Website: macys
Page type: billing-address
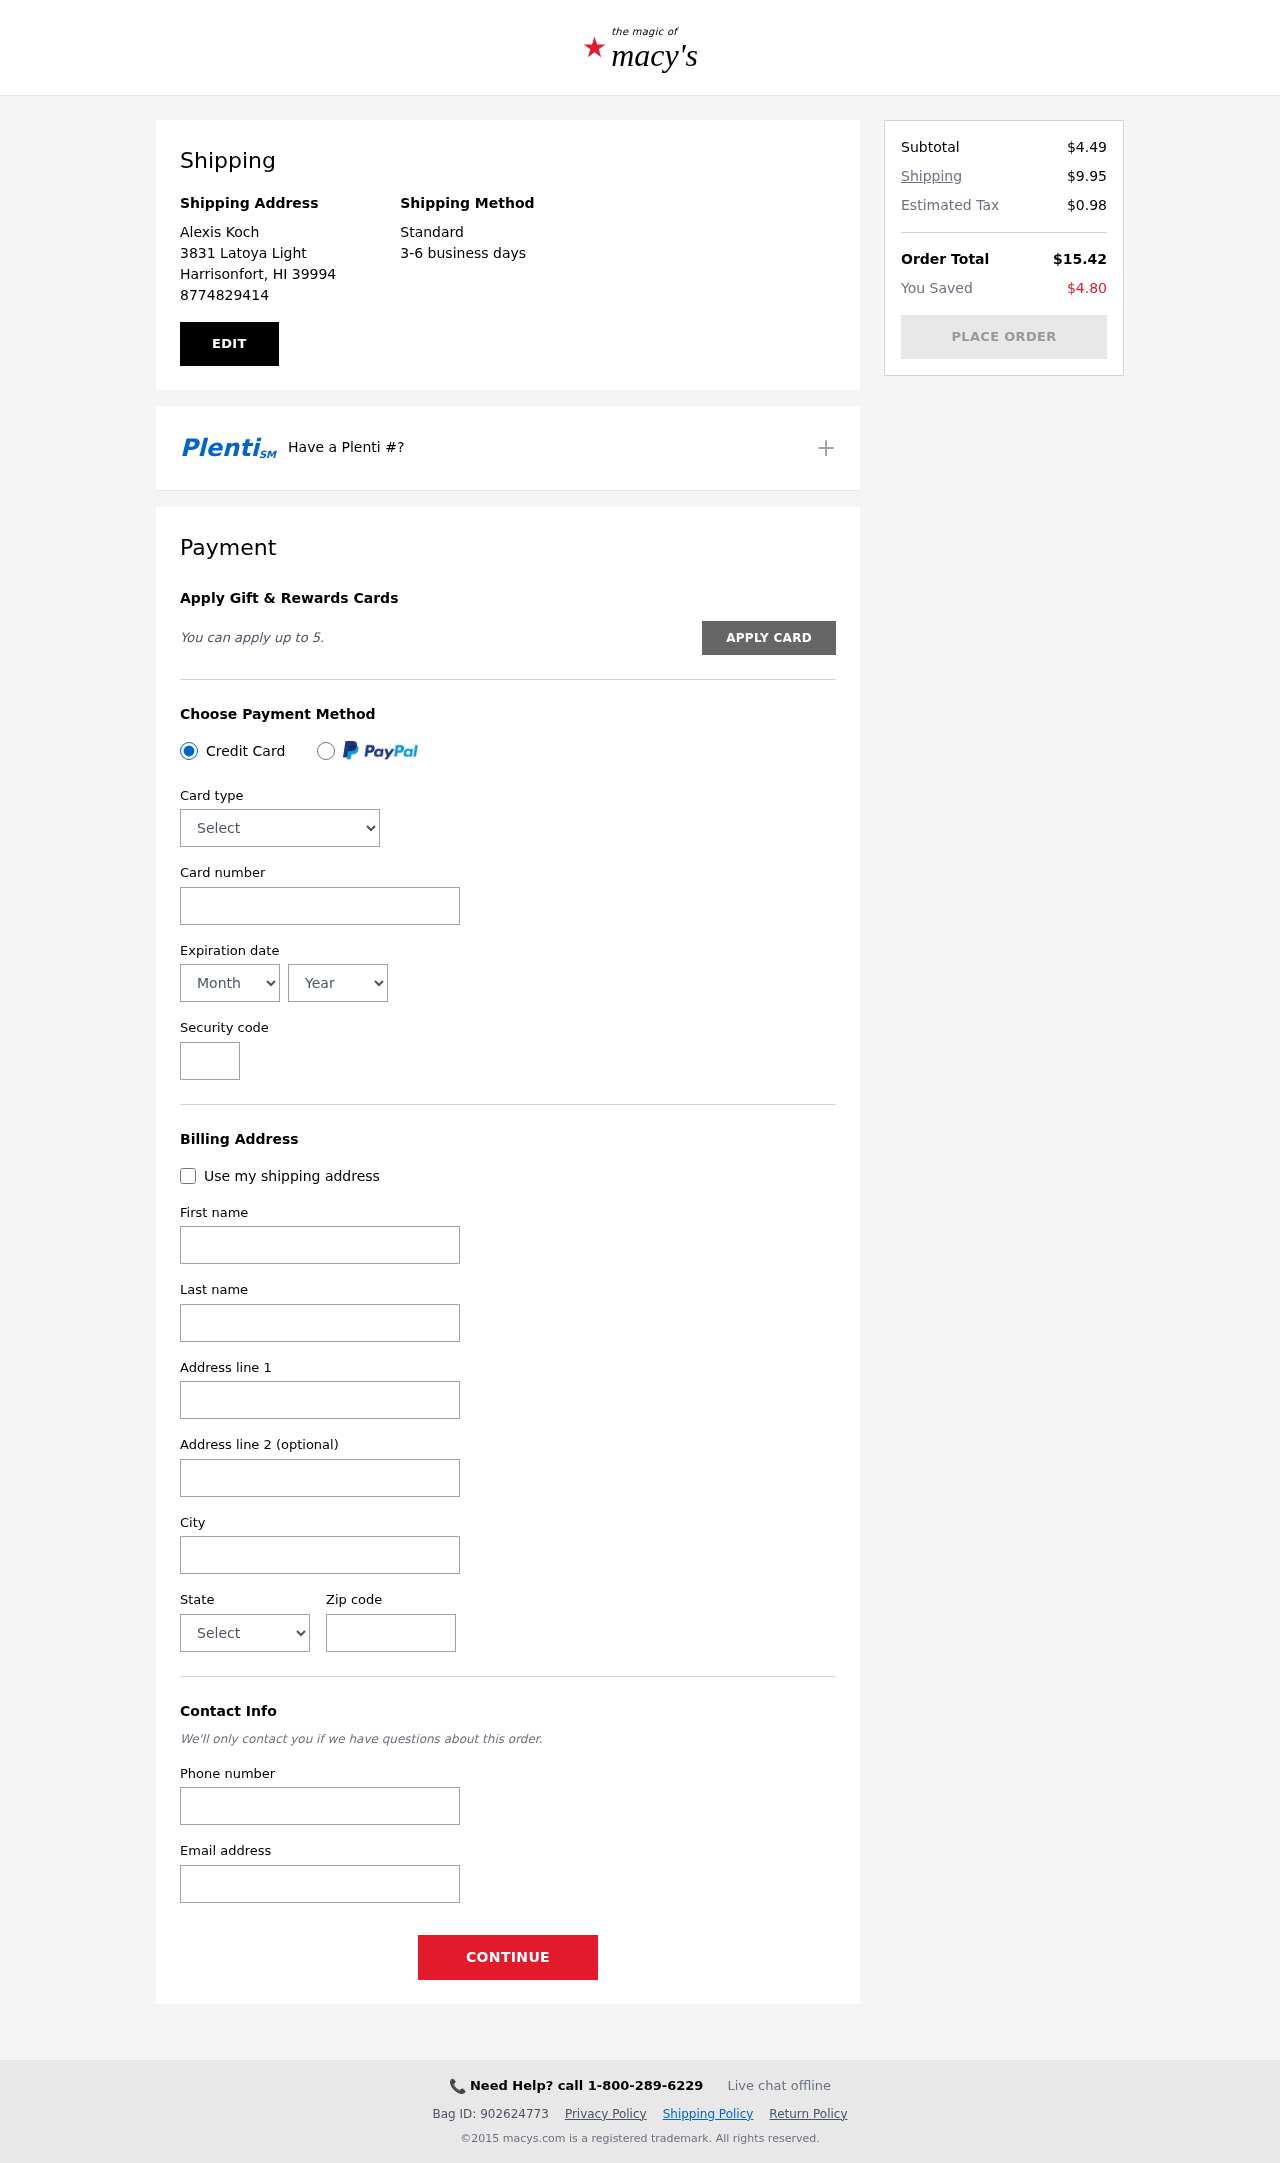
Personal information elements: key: PII_CARD_CVV
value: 5915
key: PII_CARD_EXPIRY_MONTH
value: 04
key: PII_CARD_EXPIRY_YEAR
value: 27
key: PII_CARD_NUMBER
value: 3743 1288 2045 583
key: PII_CARD_TYPE
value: American Express
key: PII_CITY
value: Harrisonfort
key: PII_CITY_STATE_ZIP
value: Harrisonfort, HI 39994
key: PII_EMAIL
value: alexiskoch@gmail.com
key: PII_FIRSTNAME
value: Alexis
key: PII_FULLNAME
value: Alexis Koch
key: PII_LASTNAME
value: Koch
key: PII_PHONE
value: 8774829414
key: PII_POSTCODE
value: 39994
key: PII_STATE
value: Hawaii
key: PII_STREET
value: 3831 Latoya Light
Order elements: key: ORDER_SUBTOTAL
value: $4.49
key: ORDER_SHIPPING_COST
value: $9.95
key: ORDER_TAX
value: $0.98
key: ORDER_TOTAL
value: $15.42
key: ORDER_SAVINGS
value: $4.80